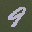
Label: 9